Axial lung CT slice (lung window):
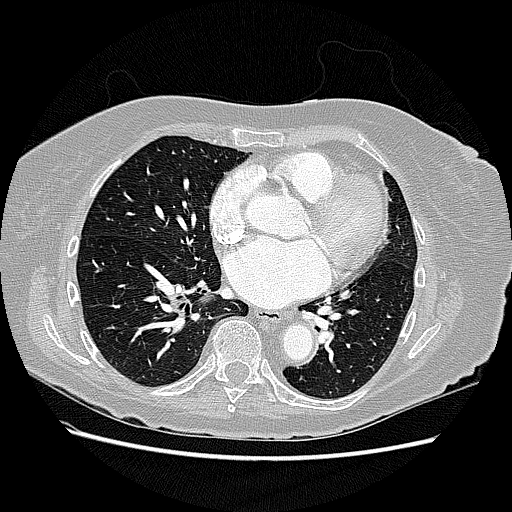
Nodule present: no